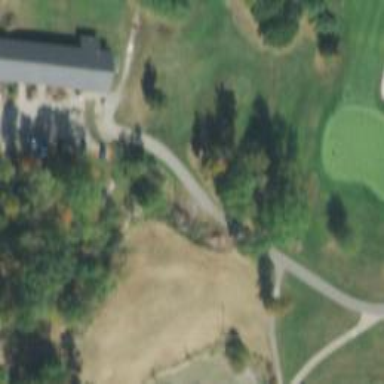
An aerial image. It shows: Path for both roads and golfers.